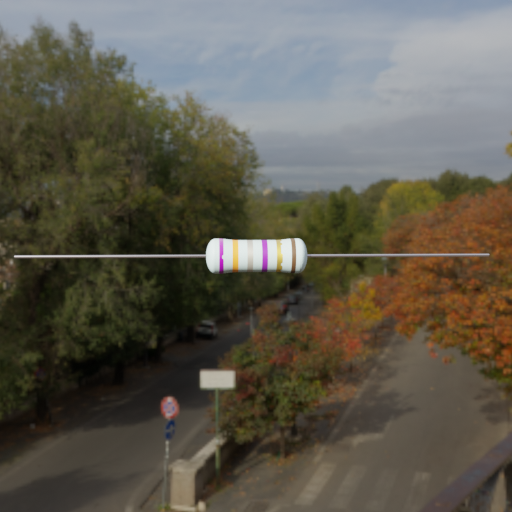
Resistor colour bands (in order): violet, orange, silver, violet, gold, brown